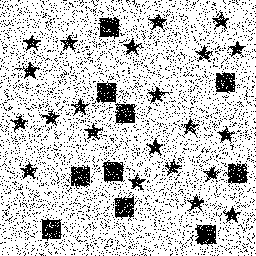
Squares: 10
Triangles: 0
Stars: 22
Total shapes: 32